Interaction volume radius: 5 \u00c5
Interaction volume height: 10 \u00c5
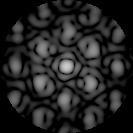
Disorder parameter: 0.435